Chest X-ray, AP view. Patient: 50 years old, sex F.
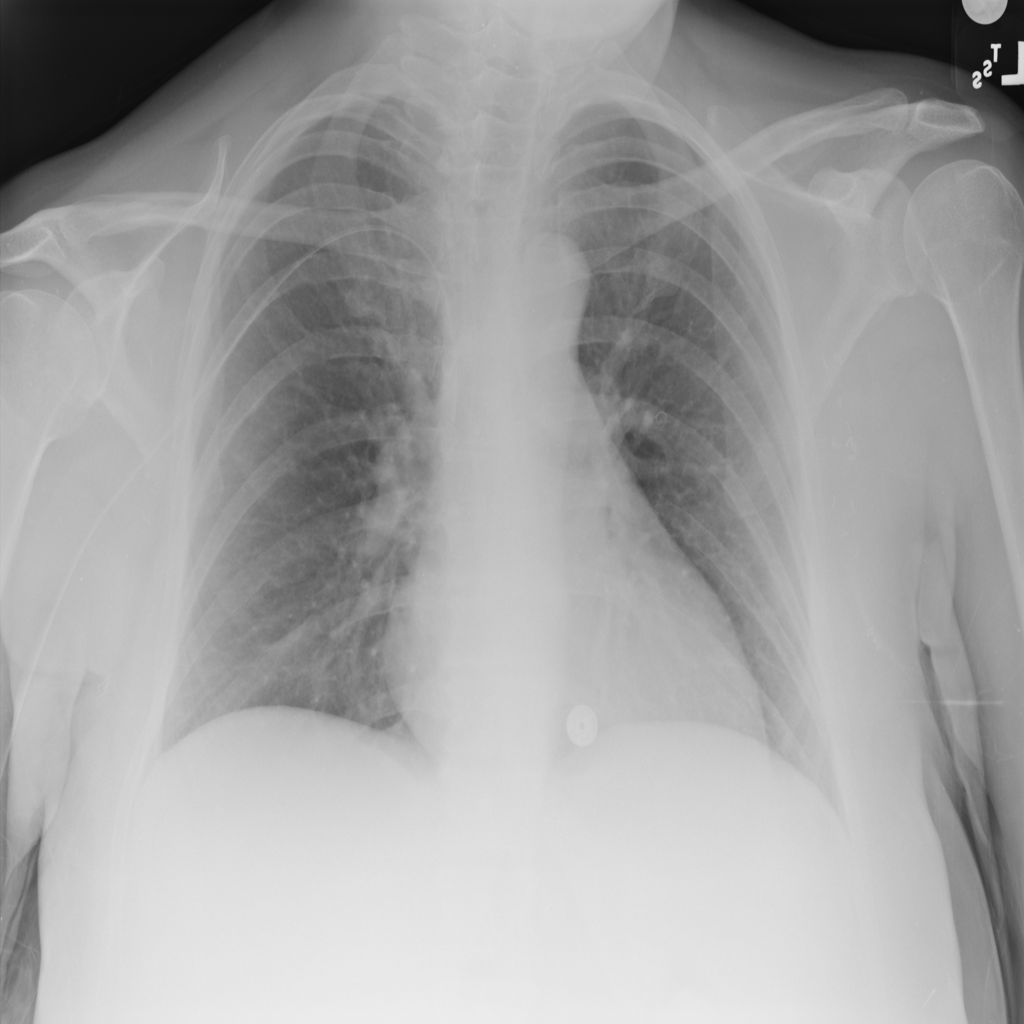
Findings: No Finding